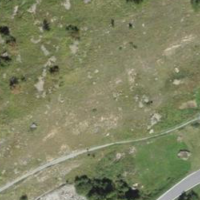
EUNIS habitat code: 23
Species observed at this site:
Plantago media
Melitaea didyma